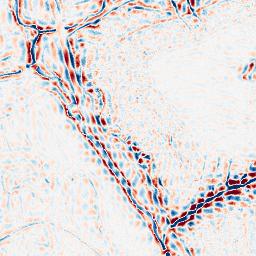
Category: wavelet
Decomposition family: wavelet_dwt
Decomposition parameters: wavelet: db8
level: 3
Upsampling method: sinc_hamming
Upsampling parameters: scale: 4
kernel_size: 16
Upsampling scale: 4